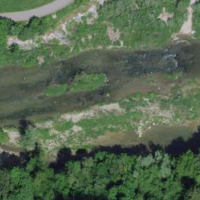
EUNIS habitat code: 53
Species observed at this site:
Acer pseudoplatanus
Saponaria ocymoides
Motacilla alba